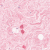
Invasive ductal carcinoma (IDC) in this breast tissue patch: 0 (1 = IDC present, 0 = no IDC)